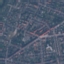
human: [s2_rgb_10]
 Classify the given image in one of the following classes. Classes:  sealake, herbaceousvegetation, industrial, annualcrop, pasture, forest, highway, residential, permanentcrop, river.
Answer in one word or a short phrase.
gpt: Residential